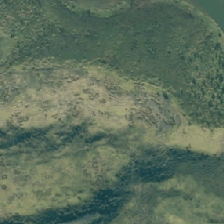
Land cover: low_producing_grassland